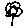
Label: flower